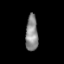
Tissue: lung
Cell type: T cells
Senescence score: 0.2247
Nuclear area (px): 438
Mean DAPI intensity: 137.356